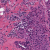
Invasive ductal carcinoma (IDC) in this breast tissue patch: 0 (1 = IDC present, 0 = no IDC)